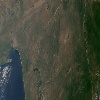
Label: land